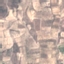
Label: PermanentCrop